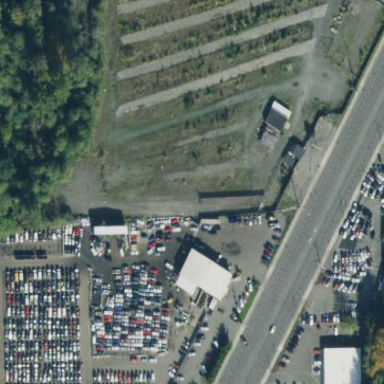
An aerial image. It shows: Scrap yard situated in industrial area.